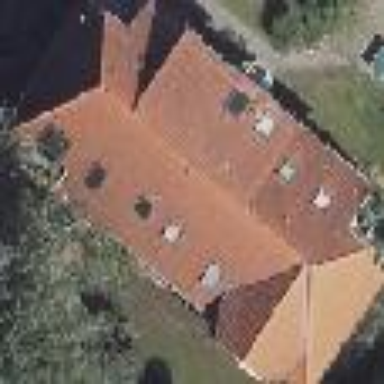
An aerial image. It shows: Detached building with hipped roof shape.